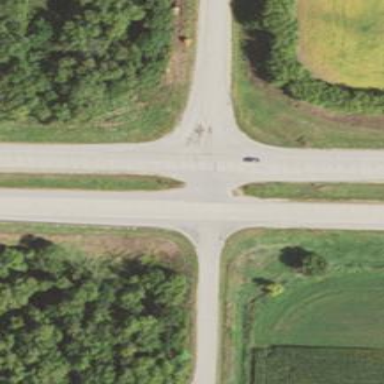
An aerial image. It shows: Trunk motorroad.